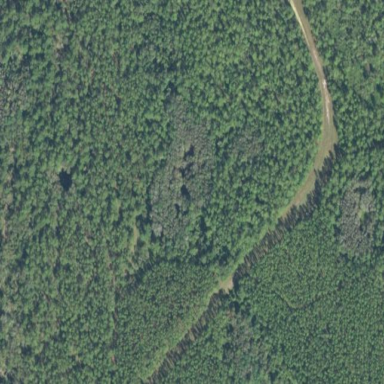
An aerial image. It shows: Needle-leaved woodland.